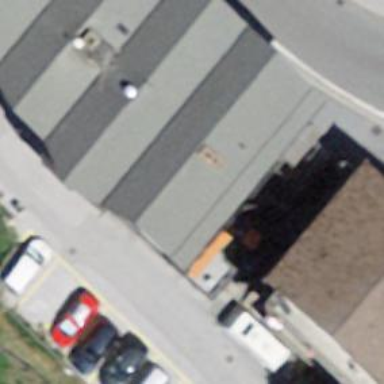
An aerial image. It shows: Restaurant.